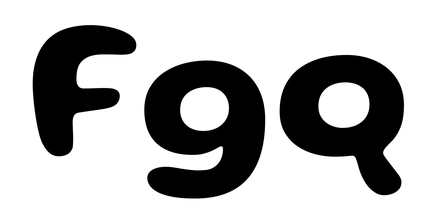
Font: Gluten_SemiBold